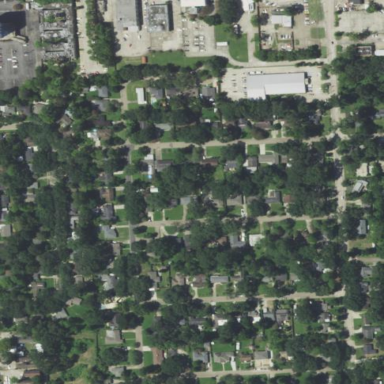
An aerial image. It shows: Residential area consisting of single-family homes.